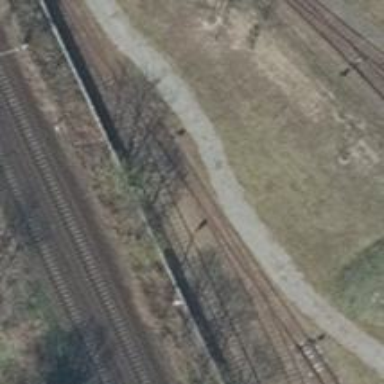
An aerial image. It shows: Railway yard in service.